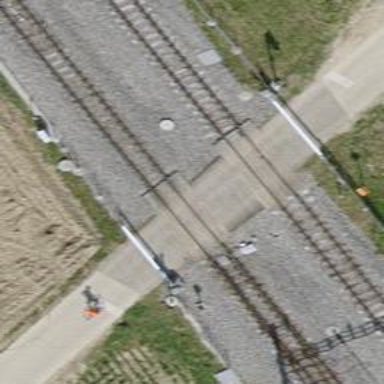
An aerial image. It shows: Full barrier level crossing along the railway.